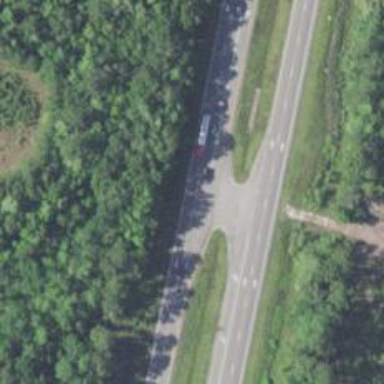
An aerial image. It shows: Trunk highway with expressway features.